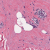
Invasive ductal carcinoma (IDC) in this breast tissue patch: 0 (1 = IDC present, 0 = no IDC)